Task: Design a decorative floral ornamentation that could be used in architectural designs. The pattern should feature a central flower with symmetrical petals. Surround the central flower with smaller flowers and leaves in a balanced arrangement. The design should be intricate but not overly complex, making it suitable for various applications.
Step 1445:
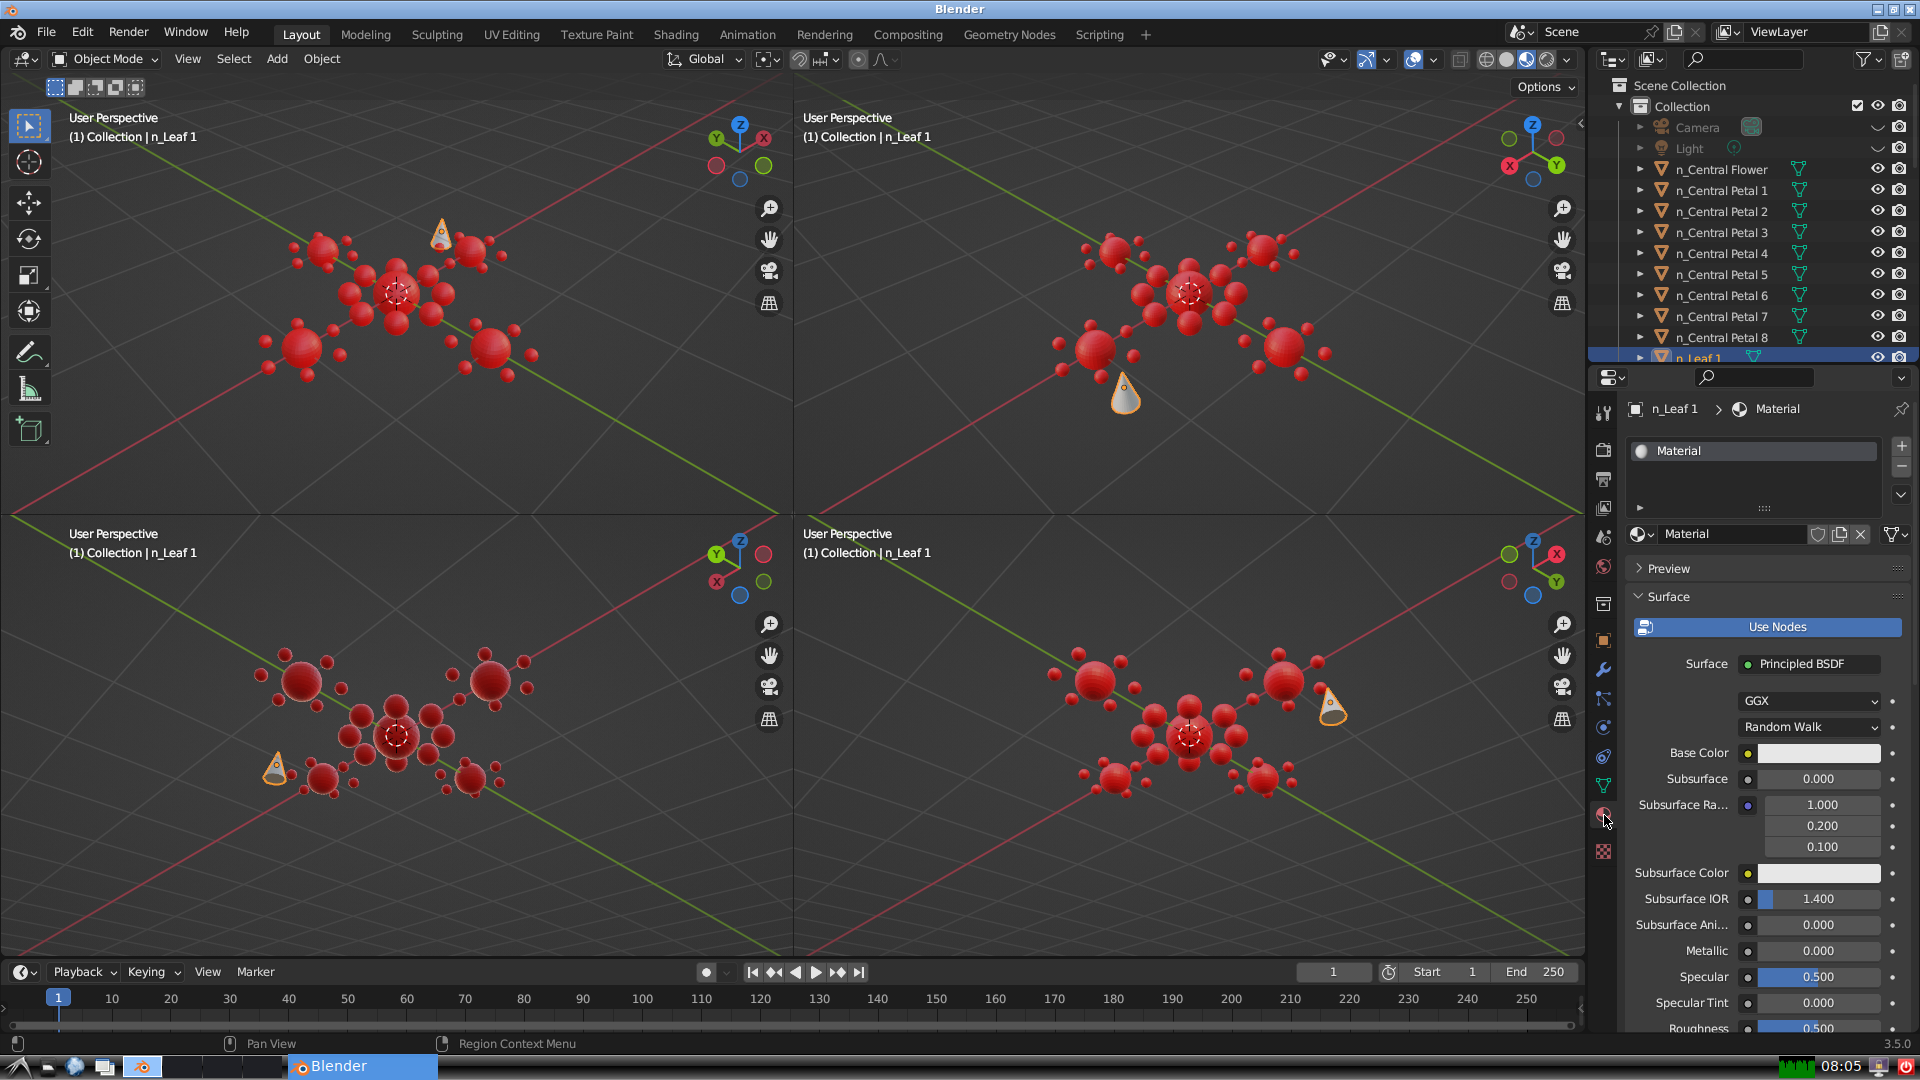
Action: click: no